Aerial crown-view tile of a tropical tree (Barro Colorado Island, Panama), acquired 20240611:
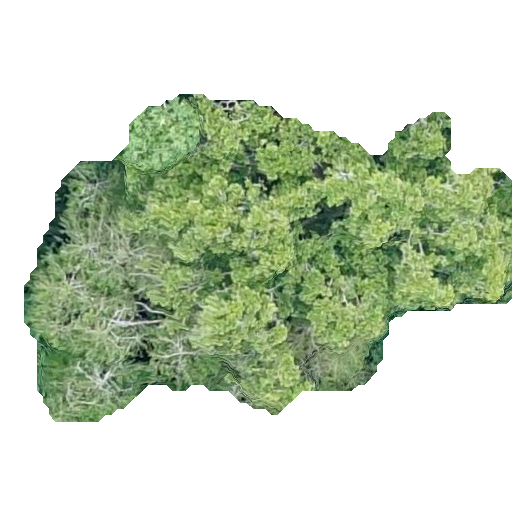
Species: Genipa americana
GBIF accepted scientific name: Genipa americana
Crown area: 178.076 m²